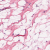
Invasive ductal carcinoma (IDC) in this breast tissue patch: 0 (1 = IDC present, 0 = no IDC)